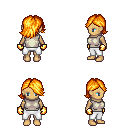
a pixel art fantasy rpg character, female body template, human, tanned skin, white sleeveless shirt, white pants, light blonde swoop hairstyle, gold gloves, four views (front, back, left, right), 2x2 character sprite sheet, small pixel art, hard edges, no anti-aliasing